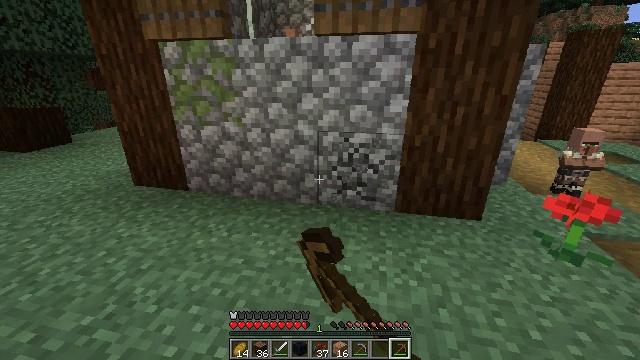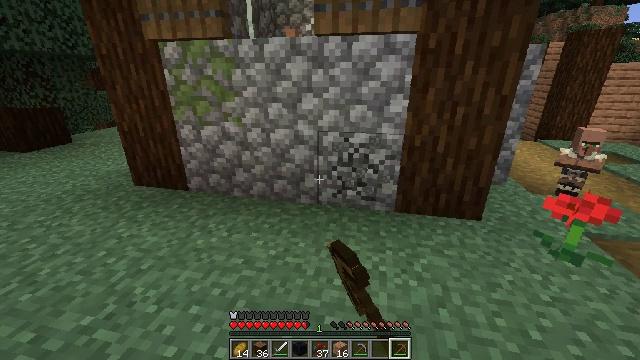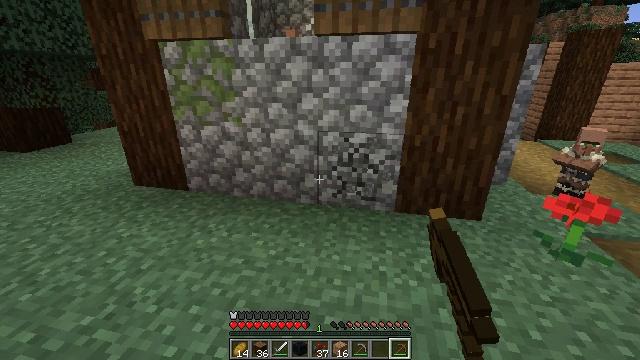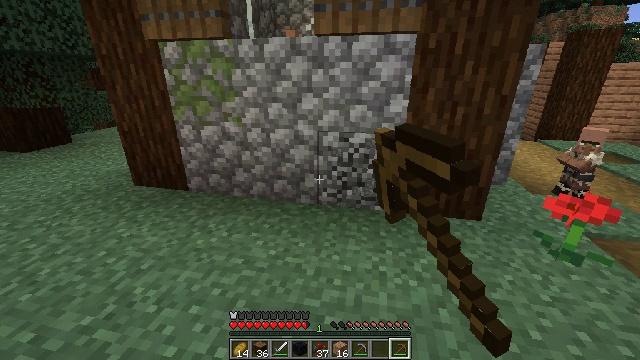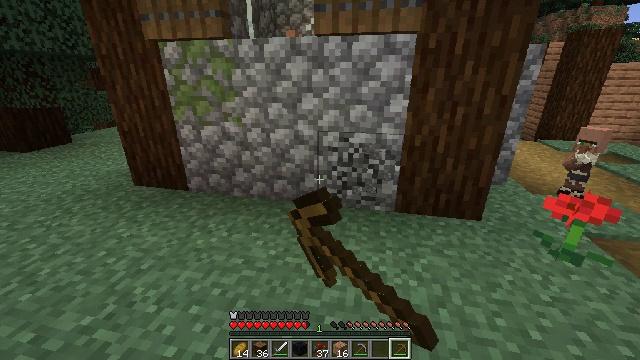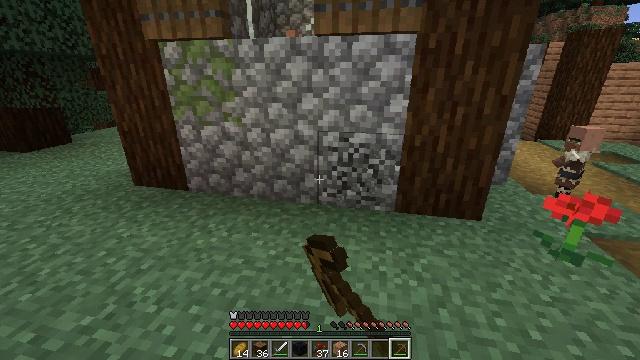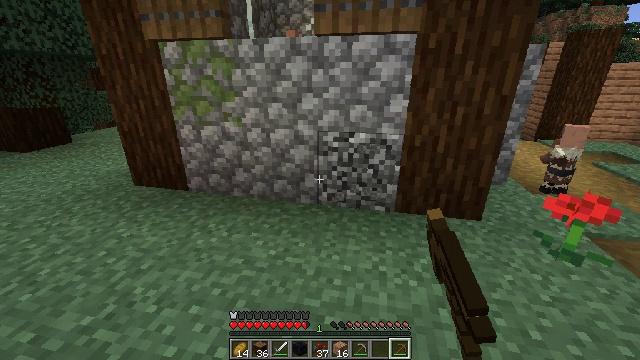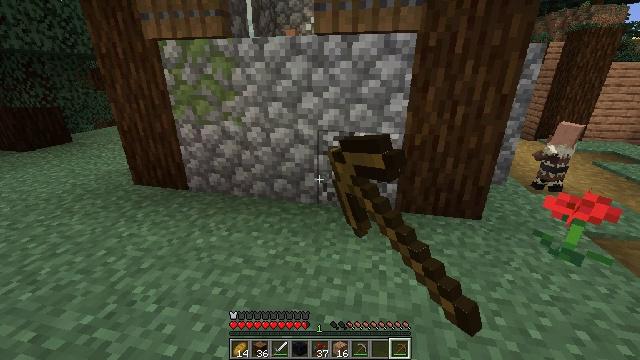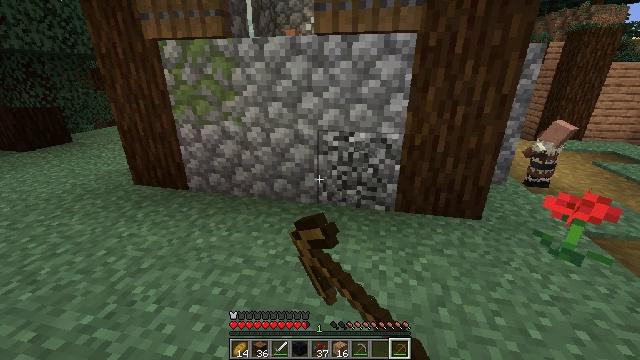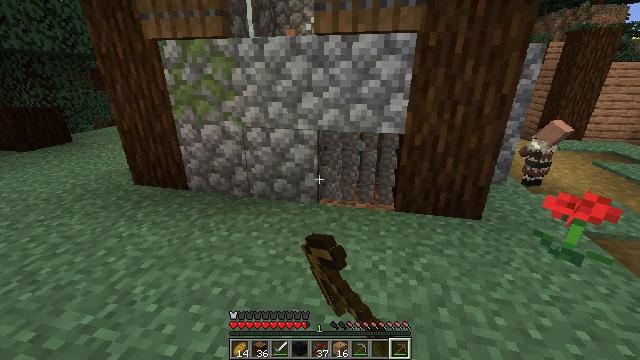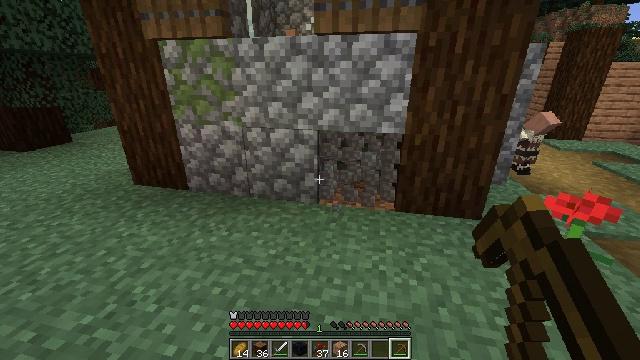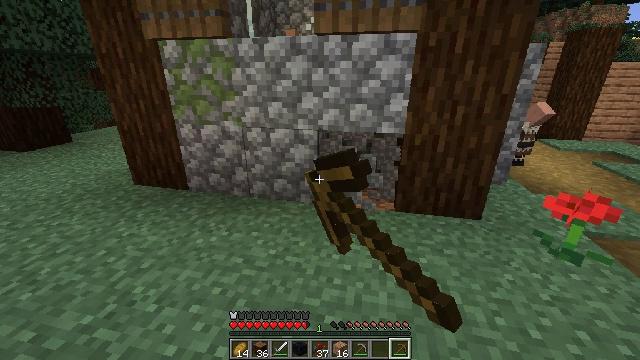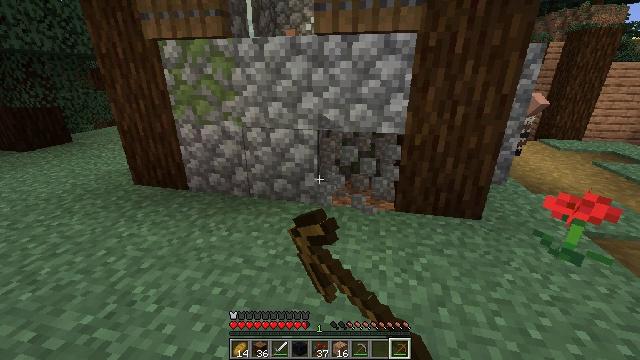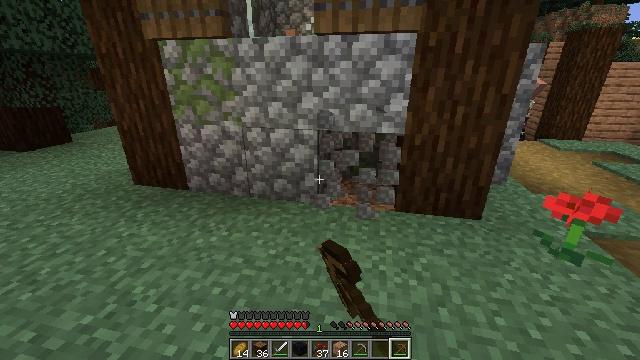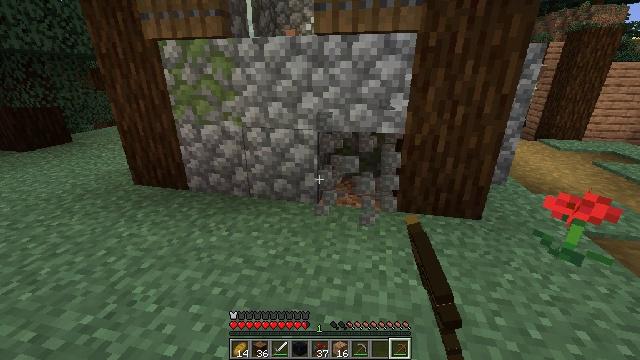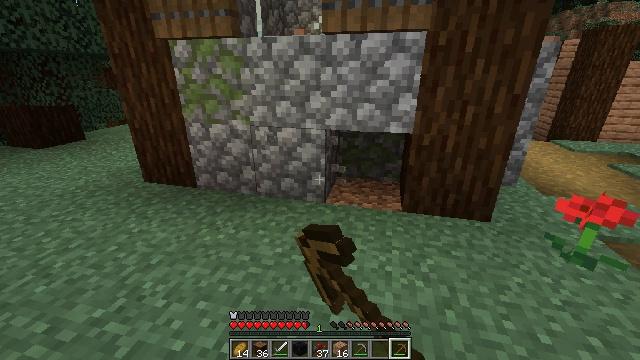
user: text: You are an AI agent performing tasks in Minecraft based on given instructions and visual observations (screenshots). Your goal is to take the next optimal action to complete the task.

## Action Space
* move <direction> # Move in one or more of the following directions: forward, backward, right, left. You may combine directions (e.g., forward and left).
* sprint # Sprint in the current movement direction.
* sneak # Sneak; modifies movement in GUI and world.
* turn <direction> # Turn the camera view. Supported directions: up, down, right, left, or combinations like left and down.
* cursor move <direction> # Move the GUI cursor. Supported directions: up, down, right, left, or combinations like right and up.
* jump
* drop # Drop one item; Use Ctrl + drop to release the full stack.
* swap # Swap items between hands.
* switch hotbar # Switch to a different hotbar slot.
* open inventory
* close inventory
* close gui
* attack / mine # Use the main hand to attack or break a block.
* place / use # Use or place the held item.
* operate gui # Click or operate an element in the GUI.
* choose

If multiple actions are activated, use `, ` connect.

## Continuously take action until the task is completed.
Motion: motion action
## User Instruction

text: Digging the cobblestone underground.
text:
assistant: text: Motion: attack / mine
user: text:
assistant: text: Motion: attack / mine
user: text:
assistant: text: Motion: attack / mine
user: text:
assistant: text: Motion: attack / mine
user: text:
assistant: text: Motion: attack / mine
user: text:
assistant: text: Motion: attack / mine
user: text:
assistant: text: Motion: attack / mine
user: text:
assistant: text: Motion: attack / mine
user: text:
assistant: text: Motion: attack / mine
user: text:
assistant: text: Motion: attack / mine
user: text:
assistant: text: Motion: attack / mine
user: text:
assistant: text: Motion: attack / mine
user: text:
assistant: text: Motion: attack / mine
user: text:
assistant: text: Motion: attack / mine
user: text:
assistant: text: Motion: turn left, attack / mine
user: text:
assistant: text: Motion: turn left, attack / mine
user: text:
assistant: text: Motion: move forward, attack / mine
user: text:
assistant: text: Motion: move forward, attack / mine
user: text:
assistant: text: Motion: attack / mine
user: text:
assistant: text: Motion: attack / mine
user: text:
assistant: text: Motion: attack / mine
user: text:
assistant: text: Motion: attack / mine
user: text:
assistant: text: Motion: attack / mine
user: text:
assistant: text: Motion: attack / mine
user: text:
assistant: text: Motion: attack / mine
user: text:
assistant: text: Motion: attack / mine
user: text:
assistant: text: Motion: attack / mine
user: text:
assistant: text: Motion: attack / mine
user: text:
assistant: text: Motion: move forward, attack / mine
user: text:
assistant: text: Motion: move forward, attack / mine